Question: I have variable PersonnelName in class VehicleMainModel.
I want to get reference from object PersonnelObject of PersonnelMainViewModel.
When run my code following line throws Typecast exception:
PersonnelName = (bservableCollection) (PersonnelObject.Select(x => x.Name));
I don't understand how to resolve this. Even though both sides are list of string its not working. For your reference, I am attaching my both the classes here.
Please give working line for the same.
I have truncated unnecessary code for you.

'''
using System;
using System.Collections.Generic;
using System.Linq;
using System.Text;
using Seris.Models;
using System.Collections.ObjectModel;
using System.Windows.Input;
using Seris.Commands;
using Seris.ViewModels;
using System.Windows;
using System.Windows.Controls;
using System.Threading;
using System.ComponentModel;
using Seris.Views;
namespace Seris.ViewModels
{
public class VehicleMainViewModel : ObservableObject
{
#region Getters-Setters
'''
// Static Variables...
'''
private static VehicleMainViewModel _Instance;
public static VehicleMainViewModel getInstance
{
get
{
if(_Instance==null)
{
_Instance = new VehicleMainViewModel();
}
return _Instance;
}
}
private static AddVehicle _addVehicle;
public static AddVehicle addVehicle
{
get
{
return _addVehicle;
}
set
{
_addVehicle = value;
}
}
'''
// Non-Static Variables...
'''
// Error Components
. . .
private string _PersonnelNameSelected;
public string PersonnelNameSelected
{
get { return _PersonnelNameSelected; }
set
{
if (value == null || (!value.Equals(_PersonnelNameSelected)))
{
_PersonnelNameSelected = value;
EditText = _PersonnelNameSelected;
OnPropertyChanged("PersonnelNameSelected");
validateSpecificData(5);
}
}
}
private ObservableCollection<string> _PersonnelName;
public ObservableCollection<string> PersonnelName
{
get { return _PersonnelName; }
set
{
if (value != _PersonnelName)
{
_PersonnelName = value;
OnPropertyChanged("PersonnelName");
}
}
}
private ObservableCollection<PersonnelModel> _PersonnelObject;
public ObservableCollection<PersonnelModel> PersonnelObject
{
get { return _PersonnelObject; }
set
{
if (value != _PersonnelObject)
{
_PersonnelObject = value;
OnPropertyChanged("PersonnelObject");
}
}
}
private ObservableCollection<VehicleModel> _listItems;
public ObservableCollection<VehicleModel> ListItems
{
get { return _listItems; }
set
{
if (value == null || (!value.Equals(_listItems)))
{
_listItems = value;
}
}
}
// Other Variables
'''
//Static Methods...
'''
public static void showMessage(string message)
{
MessageBox.Show(message);
}
'''
//Non-Static Methods...
'''
. . .
public void clearAllData()
{
VehicleNo=null;
Model=null;
ManufacturingDate=null;
IUNo=null;
PersonnelNameSelected=null;
VehicleNo_Error = "";
Model_Error = "";
ManufacturingDate_Error = "";
IUNo_Error = "";
Personnel_Error= "";
}
#endregion
#region Constructors
public VehicleMainViewModel()
{
// Initialization
ListItems = new ObservableCollection<VehicleModel>();
PersonnelObject = PersonnelMainViewModel.getInstance.Personnel_List;
//This line gives error//
PersonnelName = (ObservableCollection<string>) (PersonnelObject.Select(x => x.Name));
// Setting Flags
ErrorMessage = "";
IsEnableReplaceButton = false;
// Commands Initialization
. . .
}
#endregion
}
}
'''
'''
using System;
using System.Collections.Generic;
using System.Linq;
using System.Windows;
using System.Text;
using System.Threading.Tasks;
using System.Windows.Input;
using System.ComponentModel;
using System.Windows.Markup;
using System.Windows.Data;
using System.Windows.Media.Imaging;
using System.Windows.Media;
using System.Windows.Shapes;
using System.Windows.Documents;
using System.Windows.Controls.Primitives;
using System.Windows.Automation.Peers;
using System.Windows.Controls;
using System.Diagnostics;
using System.Security;
using System.Collections.ObjectModel;
using Seris.Models;
using Seris.Views;
using Seris.ViewModels;
using Seris.Properties;
using Seris.Commands;
namespace Seris.ViewModels
{
public class PersonnelMainViewModel :ObservableObject
{
public ObservableCollection<PersonnelModel> Personnel_List;
private ObservableCollection<PersonnelModel> Personnel_copy;
public PersonnelModel model = new PersonnelModel();
public List<string> MyString;
public ICommand EditCommand;
public ICommand AddCommand;
public bool isRemove;
public static ObservableCollection<string> PersonNameList_Updating;
private static PersonnelMainViewModel _Instance;
public static PersonnelMainViewModel getInstance
{
get
{
if (_Instance == null)
{
_Instance = new PersonnelMainViewModel();
}
return _Instance;
}
}
public PersonnelMainViewModel()
{
MyString = new List<string>();
Personnel_copy = new ObservableCollection<PersonnelModel>();
isRemove = false;
Personnel_List = new ObservableCollection<PersonnelModel>
{
new PersonnelModel{ID=Guid.NewGuid(),Name="Mr.Joe",Gender="Male",Hospital="Poly Clinic",EMPID="abc 123",Capabilities="123",Position="Assistant",Title="Test",Status="General",ICNumber="IC 123",Roles="Test"},
new PersonnelModel{ID=Guid.NewGuid(),Name="Su Su",Gender="Female",Hospital="Clementi Clinic",EMPID="abc 1234",Capabilities="1234",Position="Security",Title="Test",Status="General",ICNumber="IC 1234",Roles="Test"},
new PersonnelModel{ID=Guid.NewGuid(),Name="Ms Tan",Gender="Female",Hospital="Bishan Clinic",EMPID="abc 1235",Capabilities="1235",Position="HR",Title="Test",Status="General",ICNumber="IC 1235",Roles="Test"},
};
Personnel_copy = new ObservableCollection<PersonnelModel>
{
new PersonnelModel{ID=Guid.NewGuid(),Name="Mr.Joe",Gender="Male",Hospital="Poly Clinic",EMPID="abc 123",Capabilities="123",Position="Assistant",Title="Test",Status="General",ICNumber="IC 123",Roles="Test"},
new PersonnelModel{ID=Guid.NewGuid(),Name="Su Su",Gender="Female",Hospital="Clementi Clinic",EMPID="abc 1234",Capabilities="1234",Position="Security",Title="Test",Status="General",ICNumber="IC 1234",Roles="Test"},
new PersonnelModel{ID=Guid.NewGuid(),Name="Ms Tan",Gender="Female",Hospital="Bishan Clinic",EMPID="abc 1235",Capabilities="1235",Position="HR",Title="Test",Status="General",ICNumber="IC 1235",Roles="Test"},
};
PersonNameList_Updating = new ObservableCollection<string> (Personnel_List.Select(x => x.Name));
_hos = new ObservableCollection<string> (Personnel_List.Select(x=>x.Hospital) );
EditCommand = new RelayCommand(Edit);
AddCommand = new RelayCommand(Add);
Removecommand = new RelayCommand(Remove);
SearchCommand = new RelayCommand(search);
//string[] textList = this.FindResource("Personnel_vm") as string[];
//ICollectionView view = CollectionViewSource.GetDefaultView(textList);
//new TextSearchFilter(view, this.txtSearch);
}
. . .
#endregion
. . .
}
}
'''
'''
using System;
using System.Collections.Generic;
using System.Linq;
using System.Text;
using System.Collections.ObjectModel;
using System.Text.RegularExpressions;
using Seris.ViewModels;
namespace Seris.Models
{
public class VehicleModel : ObservableObject
{
#region Getters-Setters
private Guid? _UniqueNo;
public Guid? UniqueNo
{
get { return _UniqueNo; }
set
{
if (value != _UniqueNo)
{
_UniqueNo = value;
OnPropertyChanged("UniqueNo");
}
}
}
private string _VehicleNo;
public string VehicleNo
{
get { return _VehicleNo; }
set
{
if (value != _VehicleNo)
{
_VehicleNo = value.Trim();
OnPropertyChanged("VehicleNo");
}
}
}
private string _Model;
public string Model
{
get { return _Model; }
set
{
if (value != _Model)
{
_Model = value.Trim();
OnPropertyChanged("Model");
}
}
}
private DateTime? _ManufacturingDate;
public DateTime? ManufacturingDate
{
get { return _ManufacturingDate; }
set
{
if (value != _ManufacturingDate)
{
_ManufacturingDate = value;
OnPropertyChanged("ManufacturingDate");
}
}
}
private string _IUNo;
public string IUNo
{
get { return _IUNo; }
set
{
if (value != _IUNo)
{
_IUNo = value.Trim();
OnPropertyChanged("IUNo");
}
}
}
private string _PersonnelNameSelected;
public string PersonnelNameSelected
{
get { return _PersonnelNameSelected; }
set
{
if (value != _PersonnelNameSelected)
{
_PersonnelNameSelected = value;
OnPropertyChanged("PersonnelNameSelected");
}
}
}
#endregion
#region Methods
// Validating Forms
private void ValidateAllData(Object sender)
{
bool errorFlag=false;
if (!Validate_VehicleNo())
{
errorFlag = true;
}
if (!Validate_Model())
{
errorFlag = true;
}
if (!Validate_ManufacturingDate())
{
errorFlag = true;
}
if (!Validate_IUNo())
{
errorFlag = true;
}
if (!Validate_PersonnelName()) // For Future Enhancement
{
errorFlag = true;
}
// Personnel Remaining..........//
if (errorFlag)
throw (new Exception("Invalid Details
Click on Help for details"));
}
public void ValidateSpecificData(Object sender, int ErrorObj)
{
bool errorFlag = false;
if (sender is VehicleMainViewModel)
{
VehicleMainViewModel senderObject = (VehicleMainViewModel)sender;
errorFlag = false;
switch(ErrorObj)
{
case 1:
if (!Validate_VehicleNo())
{
senderObject.VehicleNo_Error = "3 Caps alphabet following 4 numericals only";
errorFlag = true;
}
else
senderObject.VehicleNo_Error = "";
break;
case 2:
if (!Validate_Model())
{
senderObject.Model_Error = "Mandatory Field";
errorFlag = true;
}
else
senderObject.Model_Error = "";
break;
case 3:
if (!Validate_ManufacturingDate())
{
senderObject.ManufacturingDate_Error = "Can't be blank or future Date";
errorFlag = true;
}
else
senderObject.ManufacturingDate_Error = "";
break;
case 4:
if (!Validate_IUNo())
{
senderObject.IUNo_Error = "10 digits numerical only";
errorFlag = true;
}
else
senderObject.IUNo_Error = "";
break;
case 5:
if (!Validate_PersonnelName())
{
senderObject.Personnel_Error = "Mandatory Fvnield";
errorFlag = true;
}
else
senderObject.Personnel_Error = "";
break;
}
}
}
// To Check Regular Expressions
public bool matchRE(string stringToMatch, string regularExpression)
{
Regex regex = new Regex(@regularExpression);
Match match = regex.Match(stringToMatch);
if (match.Success)
return (true);
else
return (false);
}
#region Validate Methods
public bool Validate_VehicleNo()
{
if (VehicleNo == null || VehicleNo.Trim().Length==0)
return false;
if (matchRE(VehicleNo,"[A-Zz-z][A-Zz-z0-9]{6}"))
return true;
else
return false;
}
public bool Validate_Model()
{
if (Model == null || Model.Trim().Length==0)
return false;
if(Model!=null || Model.Length==0)
return true;
else
return false;
}
public bool Validate_ManufacturingDate()
{
if (ManufacturingDate == null || ManufacturingDate.ToString().Trim().Length == 0)
return false;
if( ManufacturingDate > DateTime.Now )
return false;
return true;
}
public bool Validate_IUNo()
{
if (IUNo == null || IUNo.Trim().Length==0)
return false;
if(matchRE(IUNo,"[0-9]{10}"))
return true;
else
return false;
}
public bool Validate_PersonnelName()
{
if (PersonnelNameSelected == null || PersonnelNameSelected.Trim().Length == 0)
return false;
else
return true;
}
#endregion
#endregion
#region Constructors
public VehicleModel(string VehicleNo, string Model, DateTime? ManufacturingDate, string IUNo, string PersonnelNameSelected)
{
this.UniqueNo = Guid.NewGuid();
this.VehicleNo = VehicleNo;
this.Model = Model;
this.ManufacturingDate = ManufacturingDate;
this.IUNo = IUNo;
this.PersonnelNameSelected = PersonnelNameSelected;
ValidateAllData(this);
}
public VehicleModel()
{
UniqueNo = null;
VehicleNo = null;
Model = null;
ManufacturingDate = null;
IUNo = null;
PersonnelNameSelected = null;
}
#endregion
}
}
'''
'''
<Window x:Class="Seris.Views.AddVehicle"
xmlns="http://schemas.microsoft.com/winfx/2006/xaml/presentation"
xmlns:x="http://schemas.microsoft.com/winfx/2006/xaml"
Title="AddVehicle" Height="650" Width="750"
xmlns:l="clr-namespace:Seris.ViewModels">
<Grid>
<Label Content="Add Vehicle" HorizontalAlignment="Left" Height="27" Margin="261,8,0,0" VerticalAlignment="Top" Width="85" FontWeight="Bold" FontSize="12"/>
<Label Content="SERIS CAD" HorizontalAlignment="Left" Height="30" Margin="61,5,0,0" VerticalAlignment="Top" Width="84" FontWeight="Bold"/>
<Menu x:Name="AddNewPersonnel" HorizontalAlignment="Left" Height="32" Margin="10,32,-329,0" VerticalAlignment="Top" Width="611">
<MenuItem Header="Manage Vehicle &gt;&gt;" Margin="0" />
<MenuItem Header="Add Vehicle &gt;&gt;" Margin="0" />
</Menu>
<GroupBox Header="Vehicle Information" HorizontalAlignment="Left" Height="267" Margin="10,64,0,0" VerticalAlignment="Top" Width="611" FontWeight="Bold" FontSize="12"/>
<Canvas HorizontalAlignment="Left" Height="352" Margin="18,91,0,0" VerticalAlignment="Top" Width="603">
<Label Content="Vehical No" HorizontalAlignment="Left" Height="27" Width="104" Margin="10,10,0,232"/>
<TextBox Name="VehicalNo_Text" Height="27" Width="193" TextWrapping="Wrap" MaxLength="7" Text="{Binding VehicleNo, UpdateSourceTrigger=PropertyChanged}" HorizontalAlignment="Left" Margin="85,10,0,239" />
<Label Name="VehicleNoError_Label" Foreground="Red" Content="{Binding VehicleNo_Error, UpdateSourceTrigger=PropertyChanged}" Height="27" Width="275" Canvas.Left="323" Canvas.Top="10"/>
<Label Content="Model" HorizontalAlignment="Left" Height="27" Width="104" RenderTransformOrigin="0.49,-2.185" Canvas.Left="10" Canvas.Top="62"/>
<TextBox Name="Model_Text" Height="27" Width="193" TextWrapping="Wrap" MaxLength="15" Text="{Binding Model, UpdateSourceTrigger=PropertyChanged}" HorizontalAlignment="Left" Canvas.Left="85" Canvas.Top="62" />
<Label x:Name="ModelError_Label" Foreground="Red" Content="{Binding Model_Error, UpdateSourceTrigger=PropertyChanged}" Height="27" Width="275" Canvas.Left="323" Canvas.Top="62"/>
<Label Content="Manu. Date" HorizontalAlignment="Left" Height="27" Width="104" Canvas.Left="10" Canvas.Top="112"/>
<DatePicker x:Name="ManufacturingDate_DateTime" SelectedDate="{Binding ManufacturingDate, Mode=TwoWay, UpdateSourceTrigger=PropertyChanged}" Width="193" Height="25" Canvas.Left="85" Canvas.Top="114"/>
<Label Name="ManufacturingDateError_Label" Foreground="Red" Content="{Binding ManufacturingDate_Error, UpdateSourceTrigger=PropertyChanged}" Height="27" Width="275" Canvas.Left="323" Canvas.Top="112"/>
<Label Content="IU No" HorizontalAlignment="Left" Height="27" Width="104" Canvas.Left="10" Canvas.Top="157"/>
<TextBox Height="27" Width="193" Name="IUNO_Text" TextWrapping="Wrap" MaxLength="10" Text="{Binding IUNo, UpdateSourceTrigger=PropertyChanged}" HorizontalAlignment="Left" Canvas.Left="85" Canvas.Top="157"/>
<Label Name="IUError_Label" Foreground="Red" Content="{Binding IUNo_Error, UpdateSourceTrigger=PropertyChanged}" Height="27" Width="275" Canvas.Left="323" Canvas.Top="157"/>
<Label Content="Personnel" HorizontalAlignment="Left" Height="27" Width="104" Canvas.Left="10" Canvas.Top="198"/>
<ComboBox x:Name="Personnel_Combo" SelectedValue="{Binding PersonnelNameSelected, UpdateSourceTrigger=PropertyChanged}" ItemsSource="{Binding PersonnelName, Mode=TwoWay, UpdateSourceTrigger=PropertyChanged}" HorizontalAlignment="Left" Height="27" Width="193" Canvas.Left="85" Canvas.Top="198"/>
<Label Name="Personnel_Label" Foreground="Red" Content="{Binding Personnel_Error, UpdateSourceTrigger=PropertyChanged}" Height="27" Width="275" Canvas.Left="318" Canvas.Top="198"/>
</Canvas>
<Label x:Name="Error_Label" Content="{Binding ErrorMessage, UpdateSourceTrigger=PropertyChanged}" Foreground="Red" HorizontalAlignment="Left" Width="236" Margin="187,345,0,200"/>
<Button Name="Help" Visibility="{Binding HelpVisibility, UpdateSourceTrigger=PropertyChanged}" Command="{Binding OpenHelpWindow_Command}" Height="50" Width="50" Margin="562,377,80,143">
<Button.DataContext>
<l:VehicleHelpViewModel />
</Button.DataContext>
<Image Height="45" Width="45" Source="../Images/help.jpg"/>
</Button>
<Button Name="Save_Button" Command="{Binding SaveButton_Command}" CommandParameter="save" Height="28" Width="81" Content="Save" Margin="265,392,346,150"/>
<TextBlock Name="Preview" Text="{Binding EditText, UpdateSourceTrigger=PropertyChanged}" Margin="13,377,542,168"/>
</Grid>
</Window>
'''
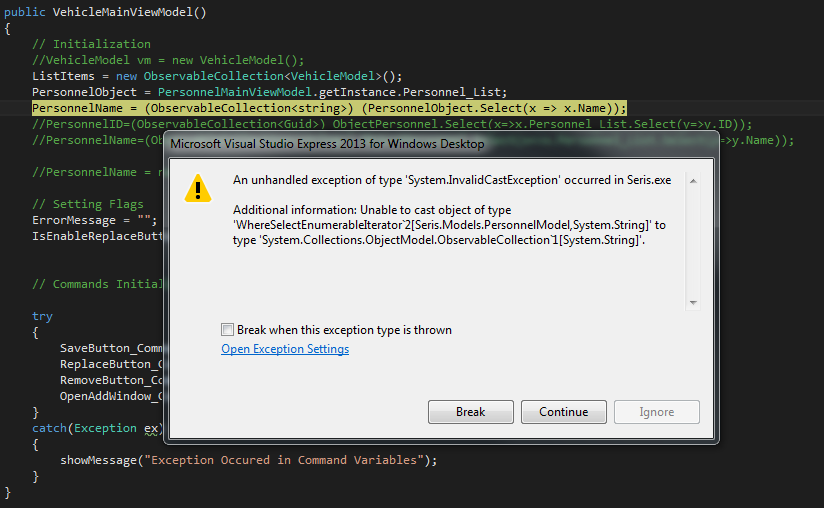
Answer: since Select method returns an 'IEnumerable<T>' you may perhaps do this way
'''
IEnumerable<string> personNames = PersonnelObject.Select(x => x.Name);
PersonnelName = new ObservableCollection<string>();// optional if not initialized
foreach(string pName in personNames )
{
PersonnelName.Add(pName);
}
'''
---
as the Select method returns an IEnumerable which will not propagate changes made in source collection you may perhaps solve the issue via binding itself
here is a sample for combobox
'''
<ComboBox ItemsSource="{Binding PersonnelObject}"
DisplayMemberPath="Name" />
'''
in above example ComboBox binds to the source collection 'PersonnelObject' while displaying the 'Name' property
---
you may perhaps revise the binding as
'''
<ComboBox x:Name="Personnel_Combo"
SelectedValue="{Binding PersonnelNameSelected, UpdateSourceTrigger=PropertyChanged}"
ItemsSource="{Binding PersonnelObject}"
DisplayMemberPath="Name"
SelectedValuePath="Name"
HorizontalAlignment="Left"
Height="27"
Width="193"
Canvas.Left="85"
Canvas.Top="198" />
'''
note that I have changed the ItemsSource to bind to 'PersonnelObject' and used the 'SelectedValuePath' and 'DisplayMemberPath' property to display and store the correct value.